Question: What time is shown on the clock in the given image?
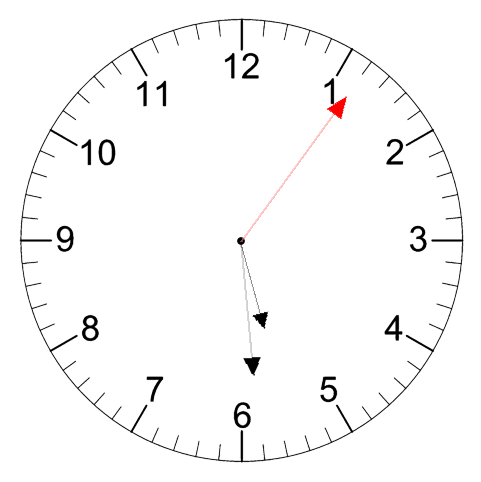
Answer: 05:29:06